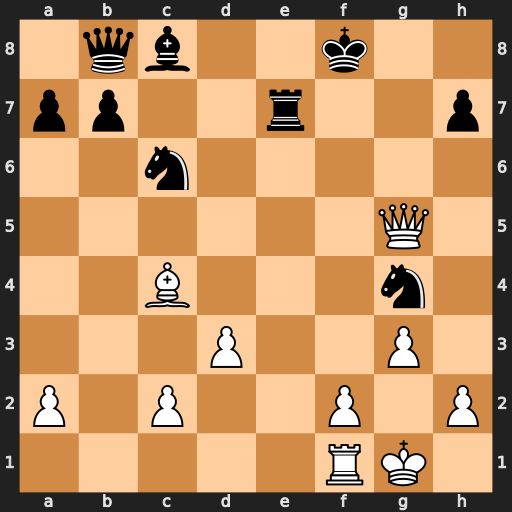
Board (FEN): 1qb2k2/pp2r2p/2n5/6Q1/2B3n1/3P2P1/P1P2P1P/5RK1
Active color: w
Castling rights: -
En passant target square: -
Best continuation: Qg8#